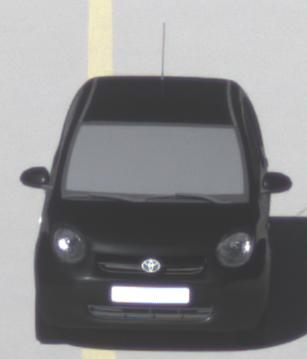
Make: Toyota
Model: Passo
Detailed model: Toyota Passo X Yururi
Model produced from: 2010
Model produced until: 2016
Doors: 5
Color: black
Road condition: dry road
Daytime: morning or afternoon
Contrast: high contrast